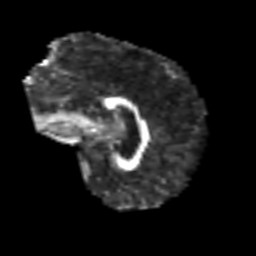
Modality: FA
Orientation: sagittal
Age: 69
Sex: female
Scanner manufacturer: siemens
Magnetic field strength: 3 T
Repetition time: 5.6 s
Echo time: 0.082 s